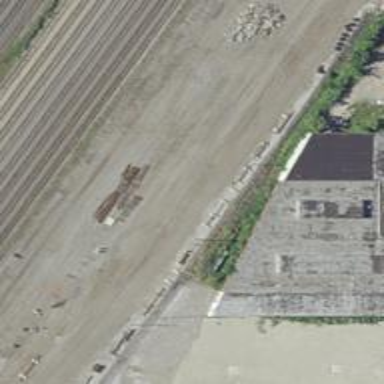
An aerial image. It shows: Railway yard used for servicing trains.